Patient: sex M, age 65
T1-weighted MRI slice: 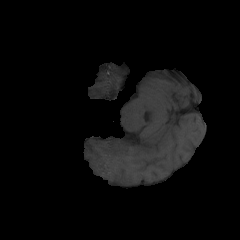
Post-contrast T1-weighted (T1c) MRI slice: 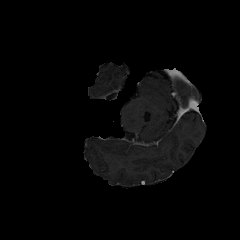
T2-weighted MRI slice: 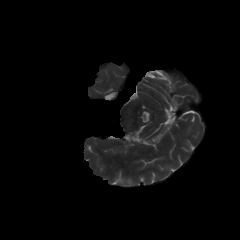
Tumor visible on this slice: no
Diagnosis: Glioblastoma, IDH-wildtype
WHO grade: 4